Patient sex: M
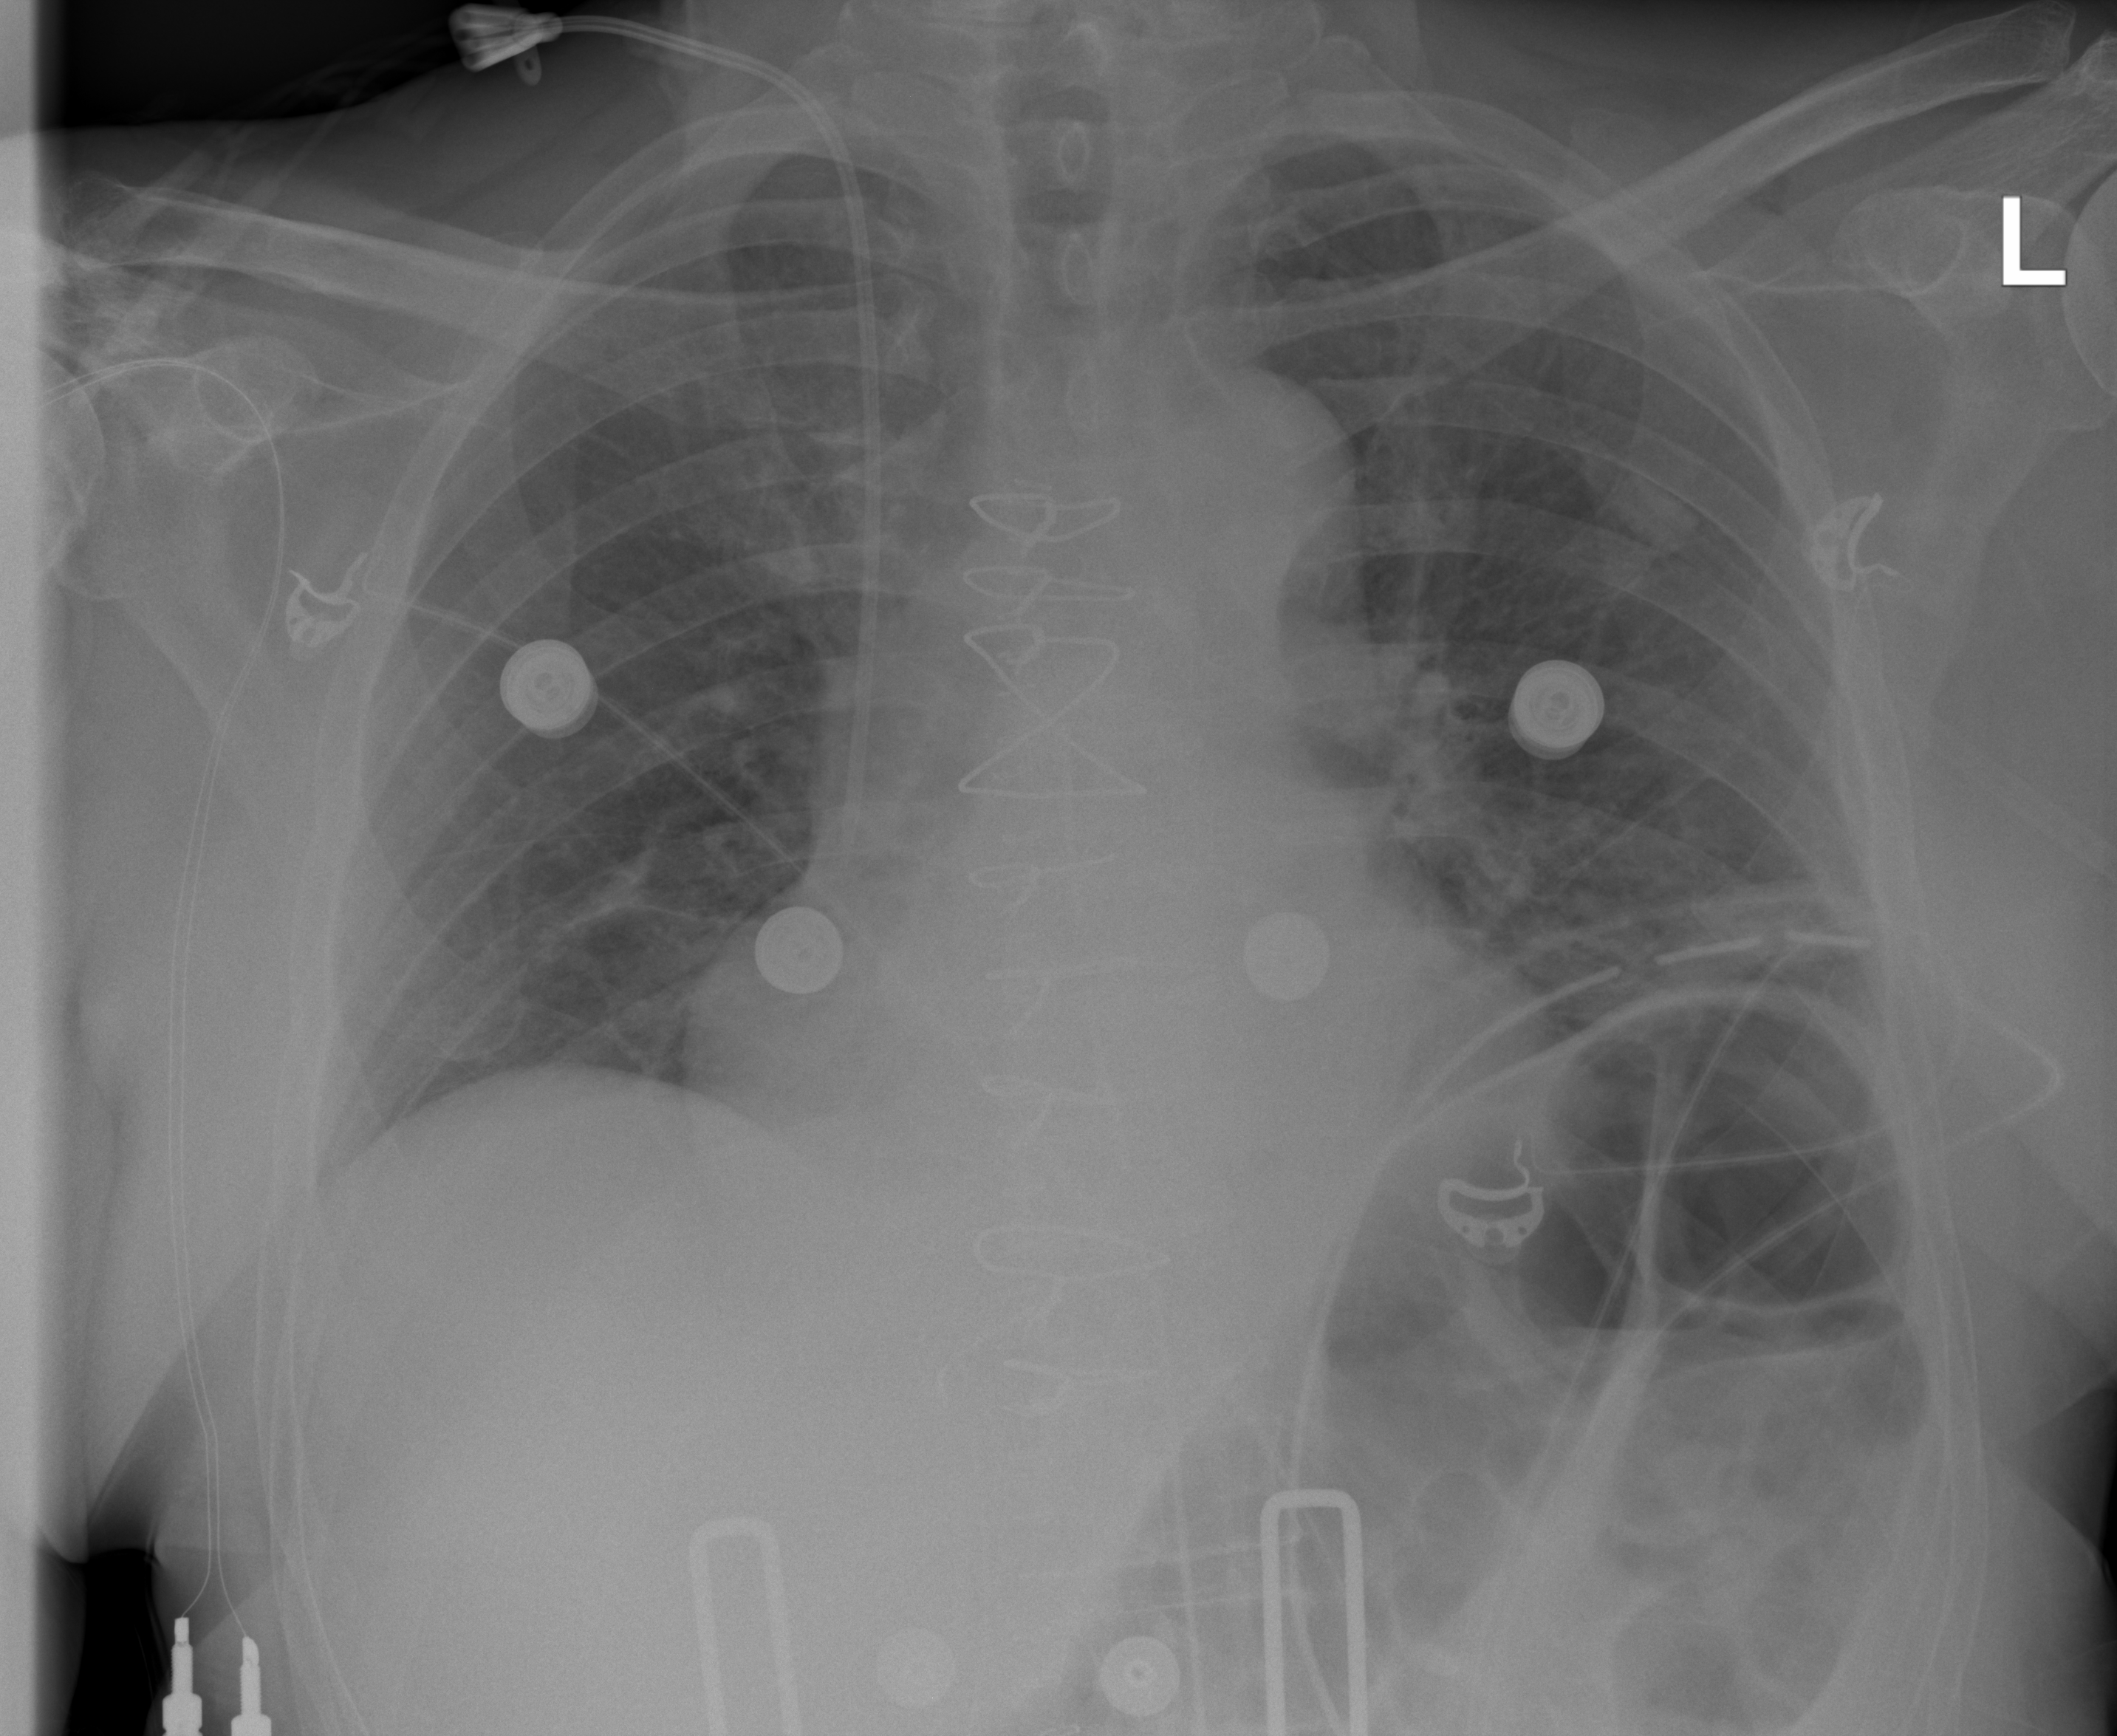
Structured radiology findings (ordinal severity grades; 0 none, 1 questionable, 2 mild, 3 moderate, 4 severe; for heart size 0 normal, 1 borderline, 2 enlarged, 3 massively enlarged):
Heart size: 0
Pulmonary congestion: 0
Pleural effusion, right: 1
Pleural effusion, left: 0
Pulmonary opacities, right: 0
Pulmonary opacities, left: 2
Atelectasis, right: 2
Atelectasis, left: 2